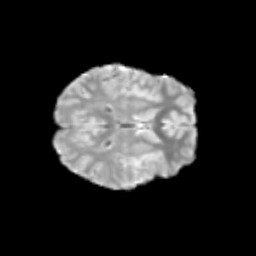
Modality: T2w
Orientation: axial
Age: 13
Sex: female
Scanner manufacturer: siemens
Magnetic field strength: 3 T
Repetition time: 3.8 s
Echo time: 0.07 s